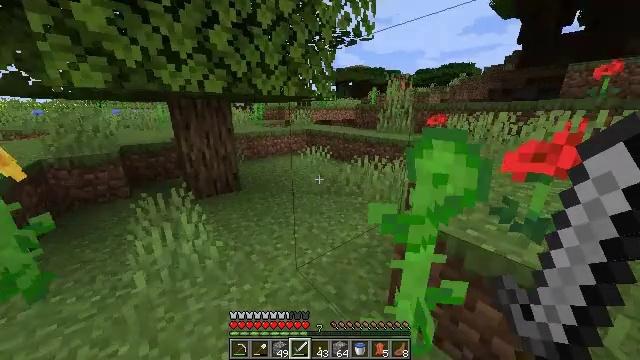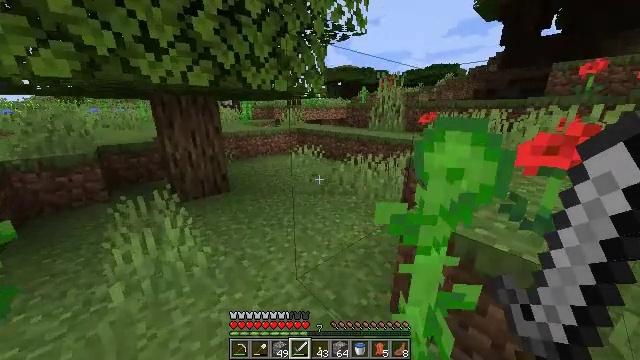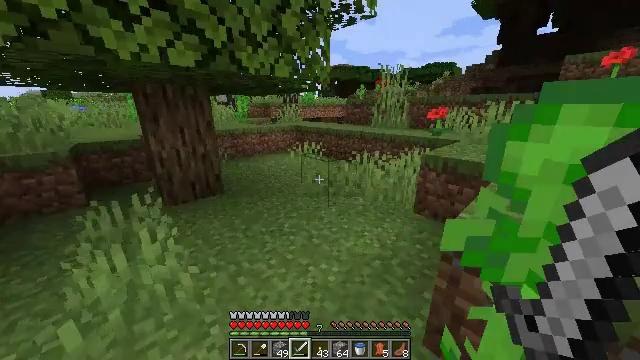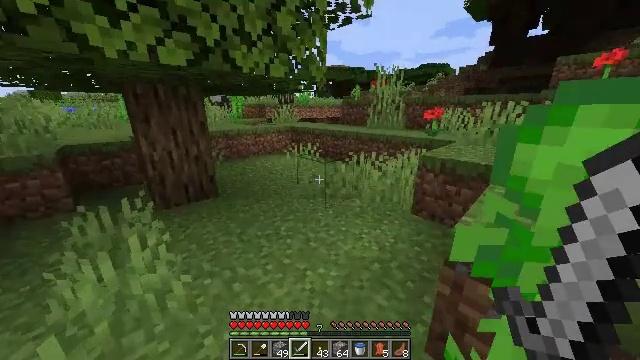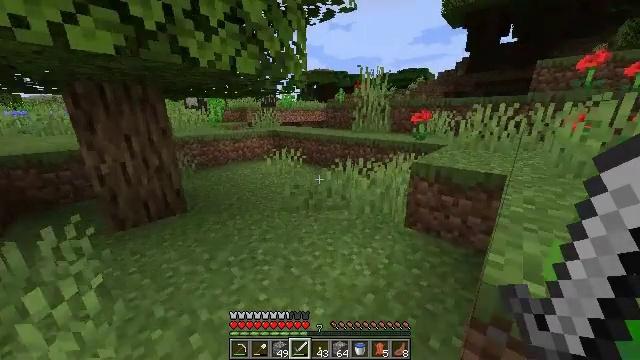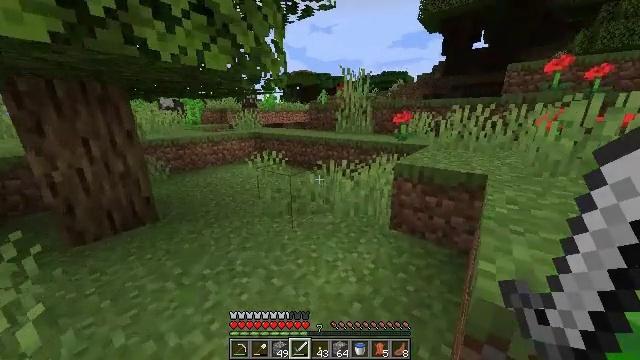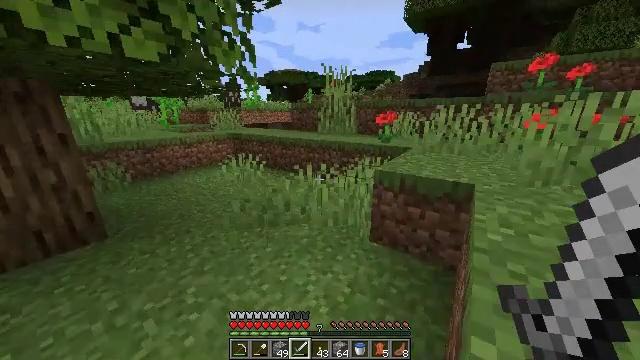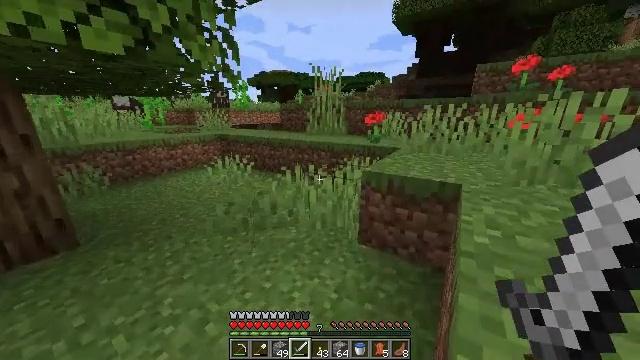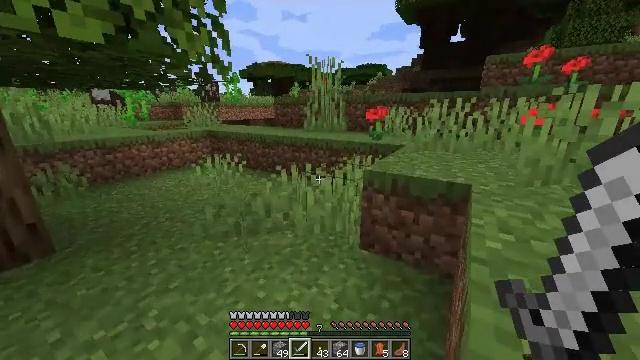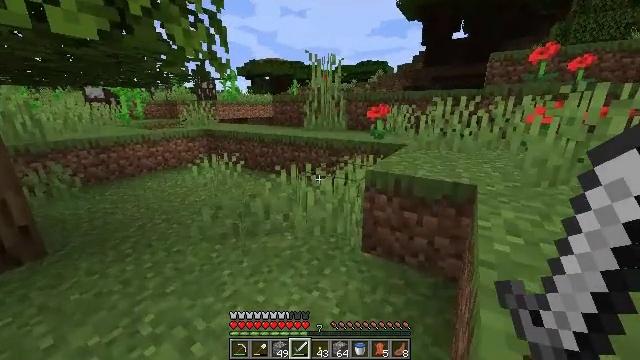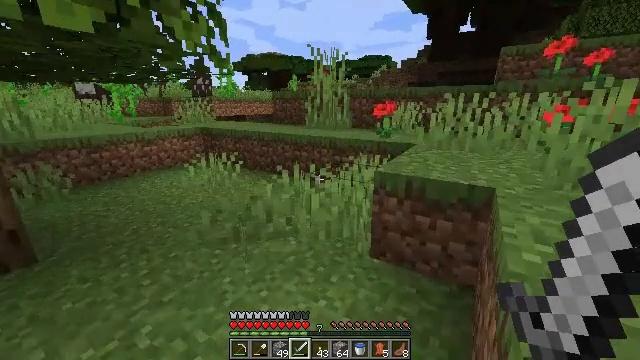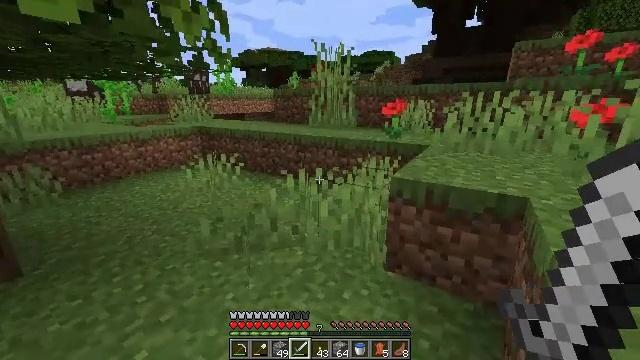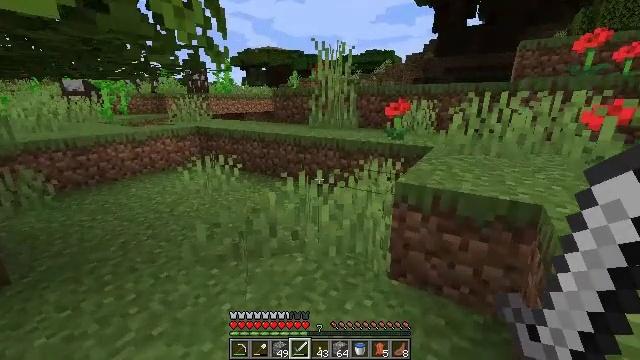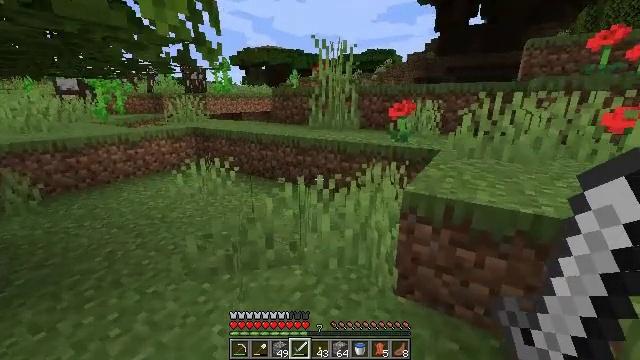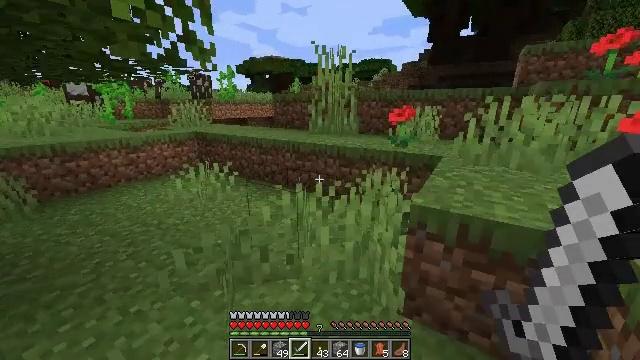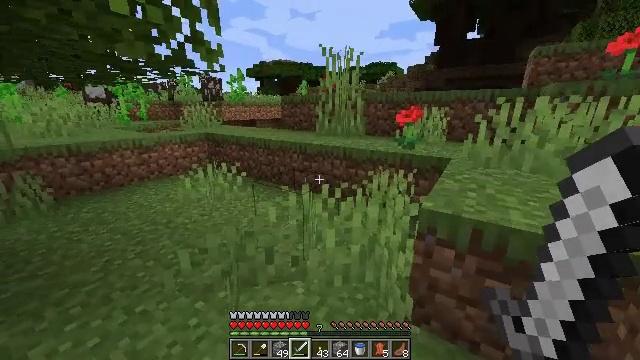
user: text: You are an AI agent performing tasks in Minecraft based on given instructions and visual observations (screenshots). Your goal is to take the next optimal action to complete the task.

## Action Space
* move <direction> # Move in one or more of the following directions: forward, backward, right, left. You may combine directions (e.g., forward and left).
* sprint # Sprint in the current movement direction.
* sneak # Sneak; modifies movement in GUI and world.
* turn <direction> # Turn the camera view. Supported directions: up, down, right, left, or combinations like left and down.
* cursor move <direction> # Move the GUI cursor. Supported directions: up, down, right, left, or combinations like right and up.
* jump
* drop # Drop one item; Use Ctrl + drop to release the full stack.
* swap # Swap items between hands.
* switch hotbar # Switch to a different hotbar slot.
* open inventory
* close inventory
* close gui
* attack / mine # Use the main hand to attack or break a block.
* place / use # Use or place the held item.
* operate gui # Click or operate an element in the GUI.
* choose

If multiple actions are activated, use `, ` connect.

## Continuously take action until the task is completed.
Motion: motion action
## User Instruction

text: Break the sunflower to collect it.
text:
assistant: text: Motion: move forward and move right, sprint, turn right
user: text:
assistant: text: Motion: move forward and move right, sprint, turn right
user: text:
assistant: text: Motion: move forward and move right, sprint, turn right
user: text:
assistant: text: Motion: move forward and move right, sprint, turn right
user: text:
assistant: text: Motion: move forward and move right, sprint, turn right
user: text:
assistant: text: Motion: move forward and move right, sprint, turn right
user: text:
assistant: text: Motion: move forward and move right, sprint, turn right
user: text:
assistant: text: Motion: move forward, sprint
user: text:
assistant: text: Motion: move forward, sprint
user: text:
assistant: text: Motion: move forward, sprint
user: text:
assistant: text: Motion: move forward, sprint
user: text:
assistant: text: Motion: move forward, sprint
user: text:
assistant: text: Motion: move forward, sprint
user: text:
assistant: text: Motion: move forward, sprint
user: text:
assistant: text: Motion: move forward, sprint, turn left
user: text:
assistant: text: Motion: move forward, sprint, turn left
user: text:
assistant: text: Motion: move forward, sprint, turn left
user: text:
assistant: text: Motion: move forward, sprint
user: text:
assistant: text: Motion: move forward, sprint
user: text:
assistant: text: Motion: move forward, sprint
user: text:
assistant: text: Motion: move forward, sprint
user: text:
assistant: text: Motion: move forward, sprint
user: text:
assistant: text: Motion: move forward, sprint
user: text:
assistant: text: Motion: move forward, sprint
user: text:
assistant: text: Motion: move forward, sprint, turn left
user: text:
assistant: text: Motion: move forward, sprint, turn left
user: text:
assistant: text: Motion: move forward, sprint, turn left
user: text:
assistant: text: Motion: move forward, sprint, turn left and down
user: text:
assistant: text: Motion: move forward, sprint, turn left
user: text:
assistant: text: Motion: move forward, sprint, turn left